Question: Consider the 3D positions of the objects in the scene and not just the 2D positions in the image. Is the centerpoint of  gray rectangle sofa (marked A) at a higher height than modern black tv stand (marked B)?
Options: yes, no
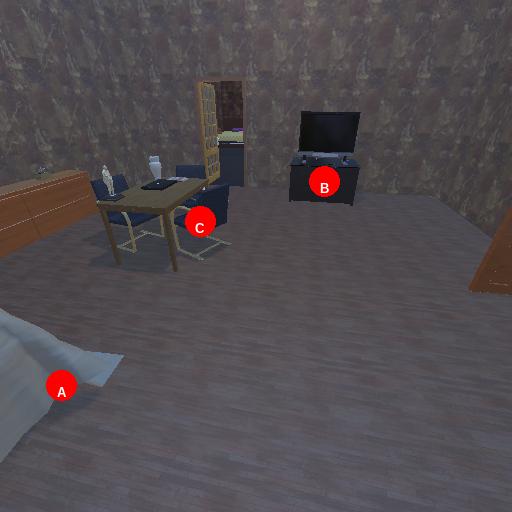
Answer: yes